Aerial crown-view tile of a tropical tree (Barro Colorado Island, Panama), acquired 20250217:
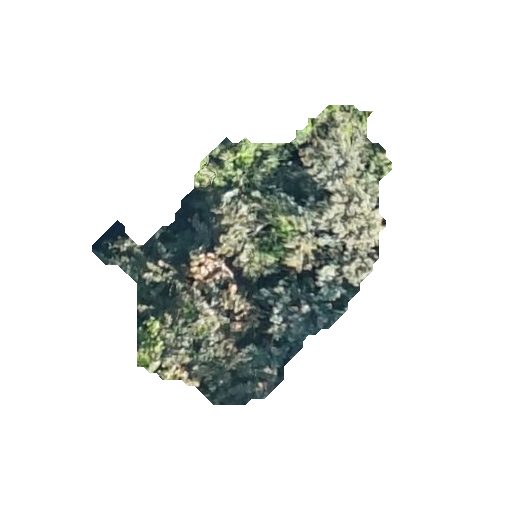
Species: Luehea seemannii
GBIF accepted scientific name: Luehea seemannii
Crown area: 75.64 m²